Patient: sex F, age 54
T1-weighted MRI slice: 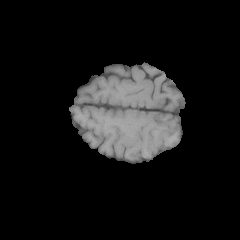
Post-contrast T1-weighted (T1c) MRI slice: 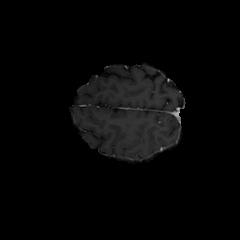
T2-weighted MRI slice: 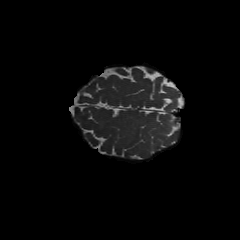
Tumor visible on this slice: no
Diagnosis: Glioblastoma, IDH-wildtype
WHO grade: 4